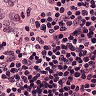
Metastatic tissue present: no